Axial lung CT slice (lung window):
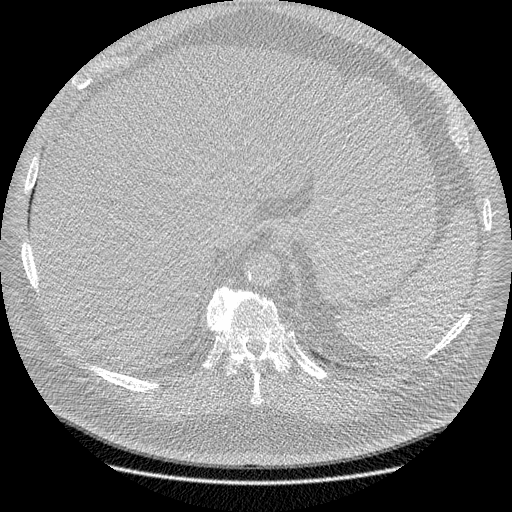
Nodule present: no